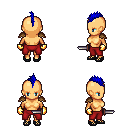
a pixel art fantasy rpg character, female body template, human, tanned skin, leather shoulder armor, red pants, blue mohawk hairstyle, gold gloves, ghillies, dagger, four views (front, back, left, right), 2x2 character sprite sheet, small pixel art, hard edges, no anti-aliasing